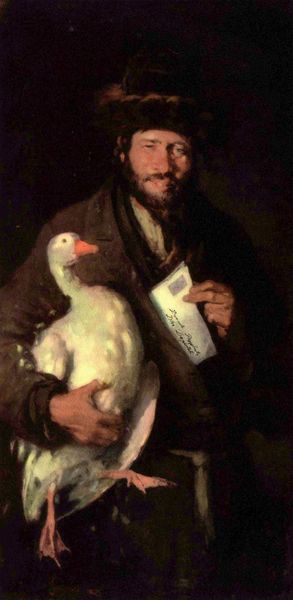
Titel: Jude mit Gans
Künstler: Nicolae Grigorescu
Standort: Bukarest
Institution: Muzeul de Arta
Schlagwörter: dunkel, feder, flügel, fuß, gemälde, hand, kopf, mann, schatten, vogel, weiß, braun, finger, hell, hut, licht, mund, nase, orange, schwarz, gürtel, tier, anzug, bart, kappe, mütze, arm, augen, federn, gefieder, gesicht, halten, kragen, pelz, rembrandt, bildnis, holland, hände, niederlande, portrait, porträt, öl, geistlicher, haare, kutte, mantel, händler, blatt, schulter, schultern, fell, lächeln, füße, papier, düster, ente, gans, schnabel, russland, markt, brun, homme, manteau, moustache, festhalten, bauer, griff, buch, zettel, noir, zeitung, chapeau, kauf, erpel, geschenk, vertrag, geflügel, pelzhut, brief, sombre, mönch, pelzmütze, pelzkappe, russe, schriftstück, preis, zar, oiseau, oie, ganz, postbote, animal, russie, korsar, lettre, möch, bestechung, geflägel, gutsherr, gänsebrust, kaufvertrag, pächter, realsile, realsme, bilödnis, enterricht, enterrich, facteur